Field crop: tomato
Growth stage: 1
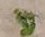
Species: portulaca